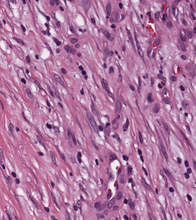
Tumor epithelial tissue: no
Tumor-associated stroma tissue: yes
Normal tissue: no